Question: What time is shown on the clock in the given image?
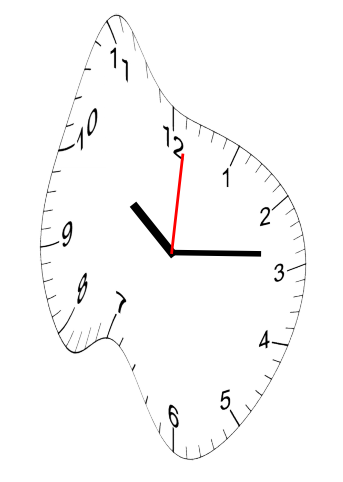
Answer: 10:14:01